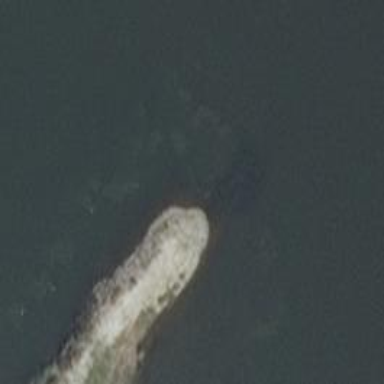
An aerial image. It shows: Breakwater structure.